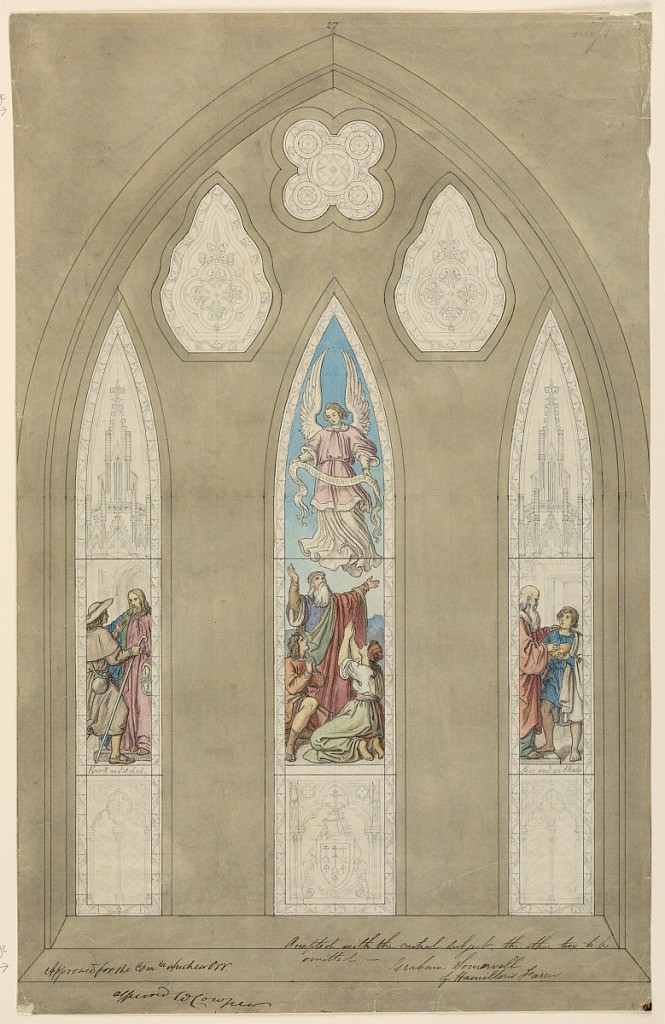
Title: Design for Stained Glass Window
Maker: Graham Somervell, Scottish, b. ca. 1819
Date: ca. 1860
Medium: Brush and watercolor, pen and ink, graphite on paper
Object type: Drawing
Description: Three tall vertical panels, with pointed arches, each containing figures. Three decorative panels above. Figures rendered in color, with the remaining details in graphite. Coat-of-arms of Graham Somervell below central panel.